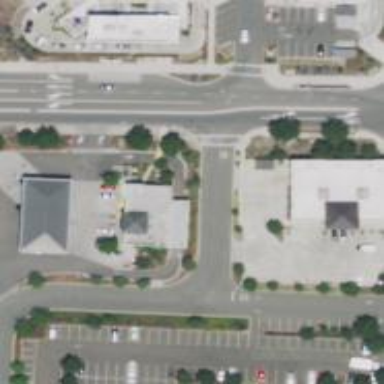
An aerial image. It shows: Convenience shop.